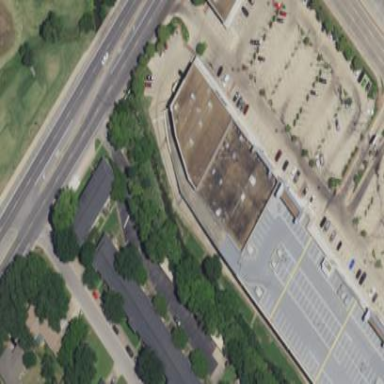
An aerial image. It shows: Retail building.